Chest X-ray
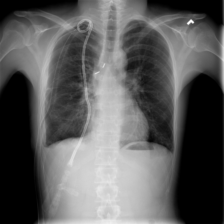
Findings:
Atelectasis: negative
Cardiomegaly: negative
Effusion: negative
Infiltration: negative
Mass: negative
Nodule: negative
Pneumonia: negative
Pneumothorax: positive
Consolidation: negative
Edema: negative
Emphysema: negative
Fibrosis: negative
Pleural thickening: negative
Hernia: negative